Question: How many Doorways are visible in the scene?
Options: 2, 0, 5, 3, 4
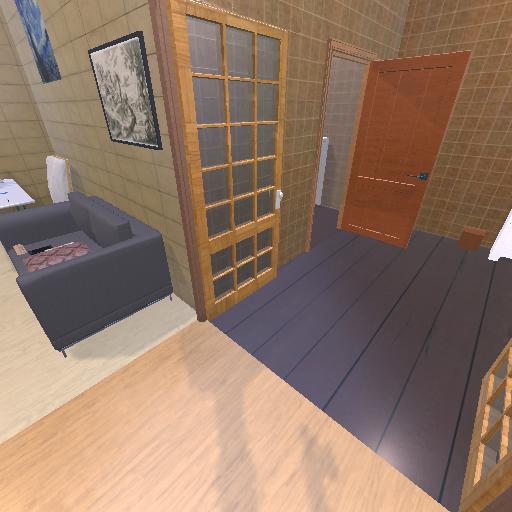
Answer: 2